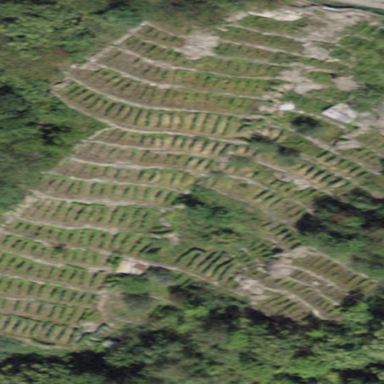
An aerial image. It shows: Vineyard growing grapes.